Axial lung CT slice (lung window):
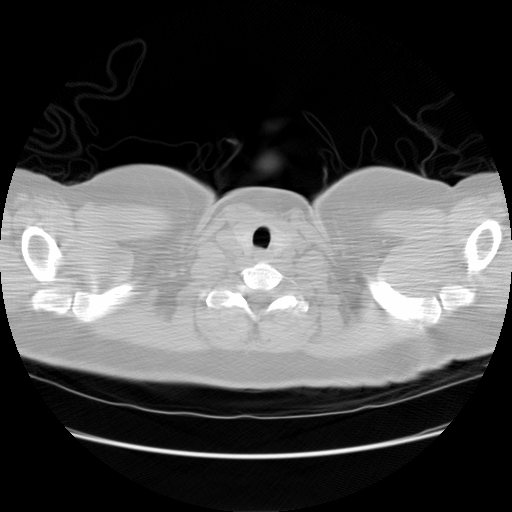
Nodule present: no